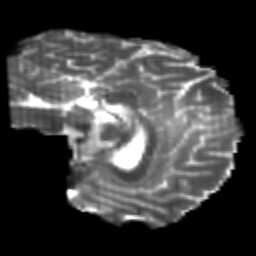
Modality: T2w
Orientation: sagittal
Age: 23
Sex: male
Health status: healthy
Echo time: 0.074 s